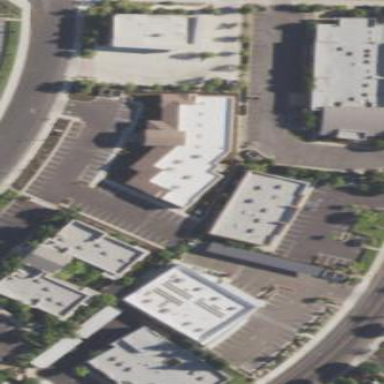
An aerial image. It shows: Commercial area.